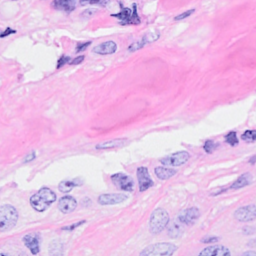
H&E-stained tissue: Breast